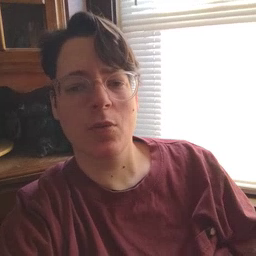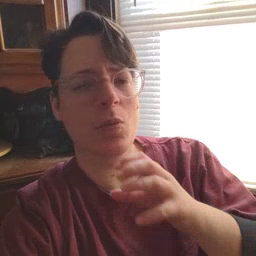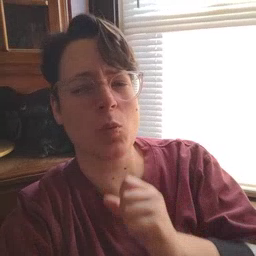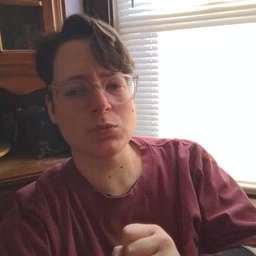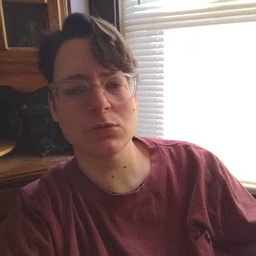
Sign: old